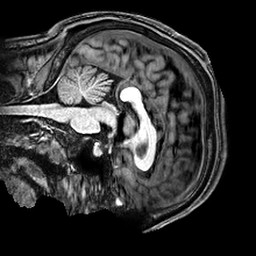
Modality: T1w
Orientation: sagittal
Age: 23
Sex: male